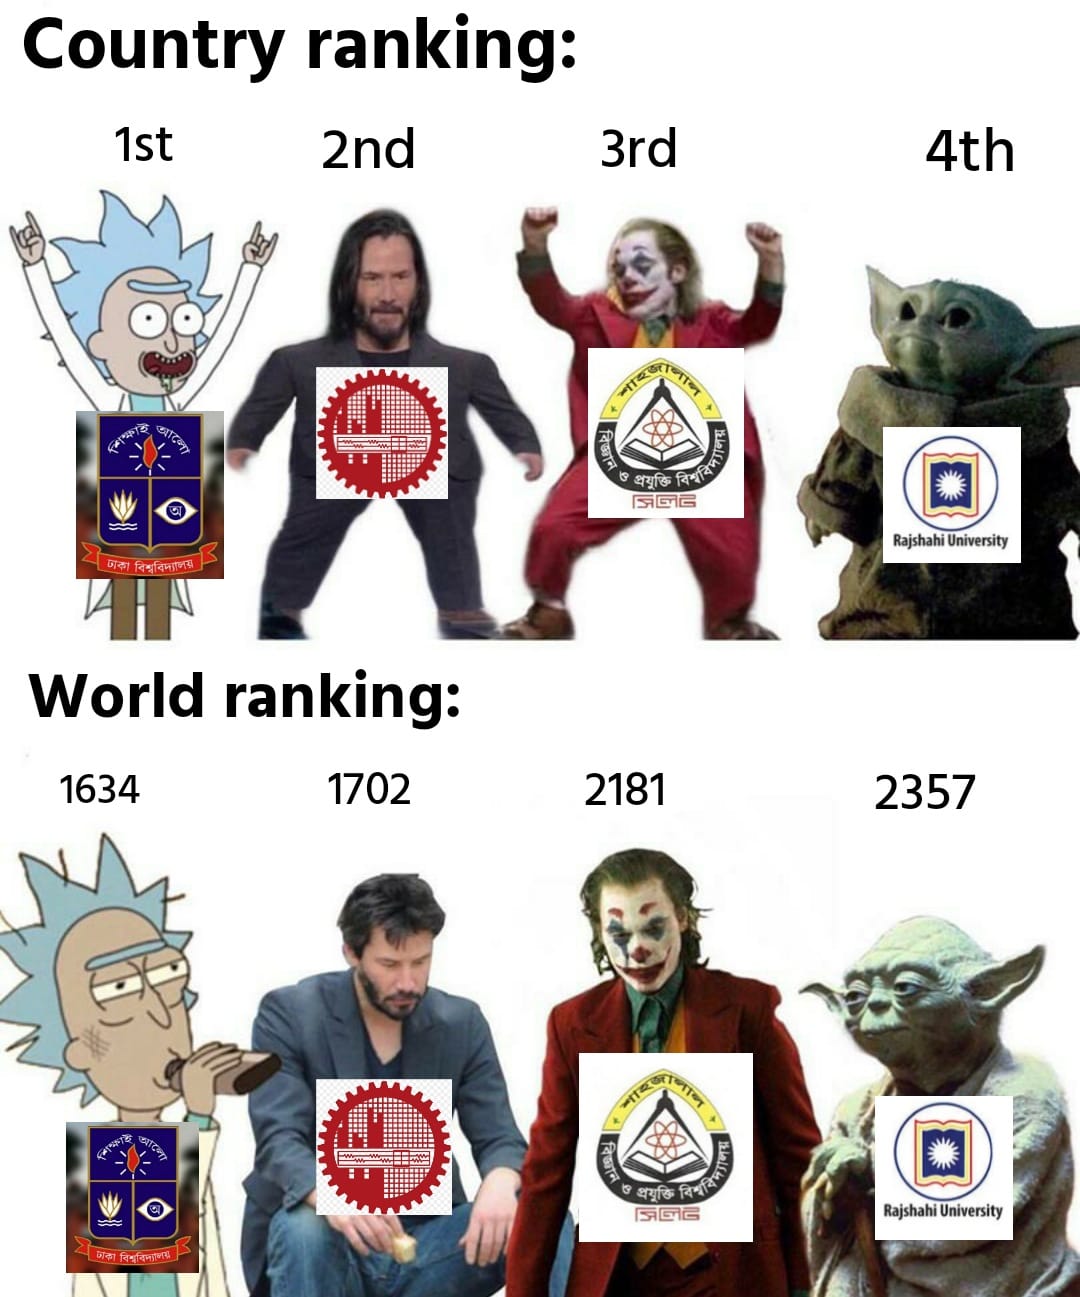
Caption: Country ranking:   1st    2nd   3rd    4th      World ranking:   1634   1702   2181     2357
Label: hate